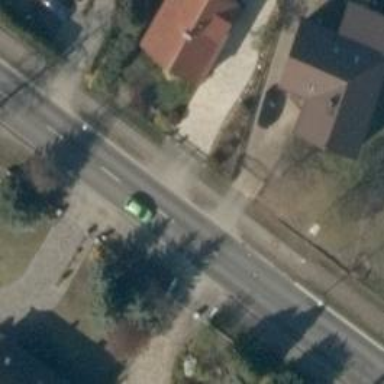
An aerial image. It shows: Secondary road with asphalt surface.